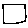
Label: square